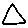
Label: triangle